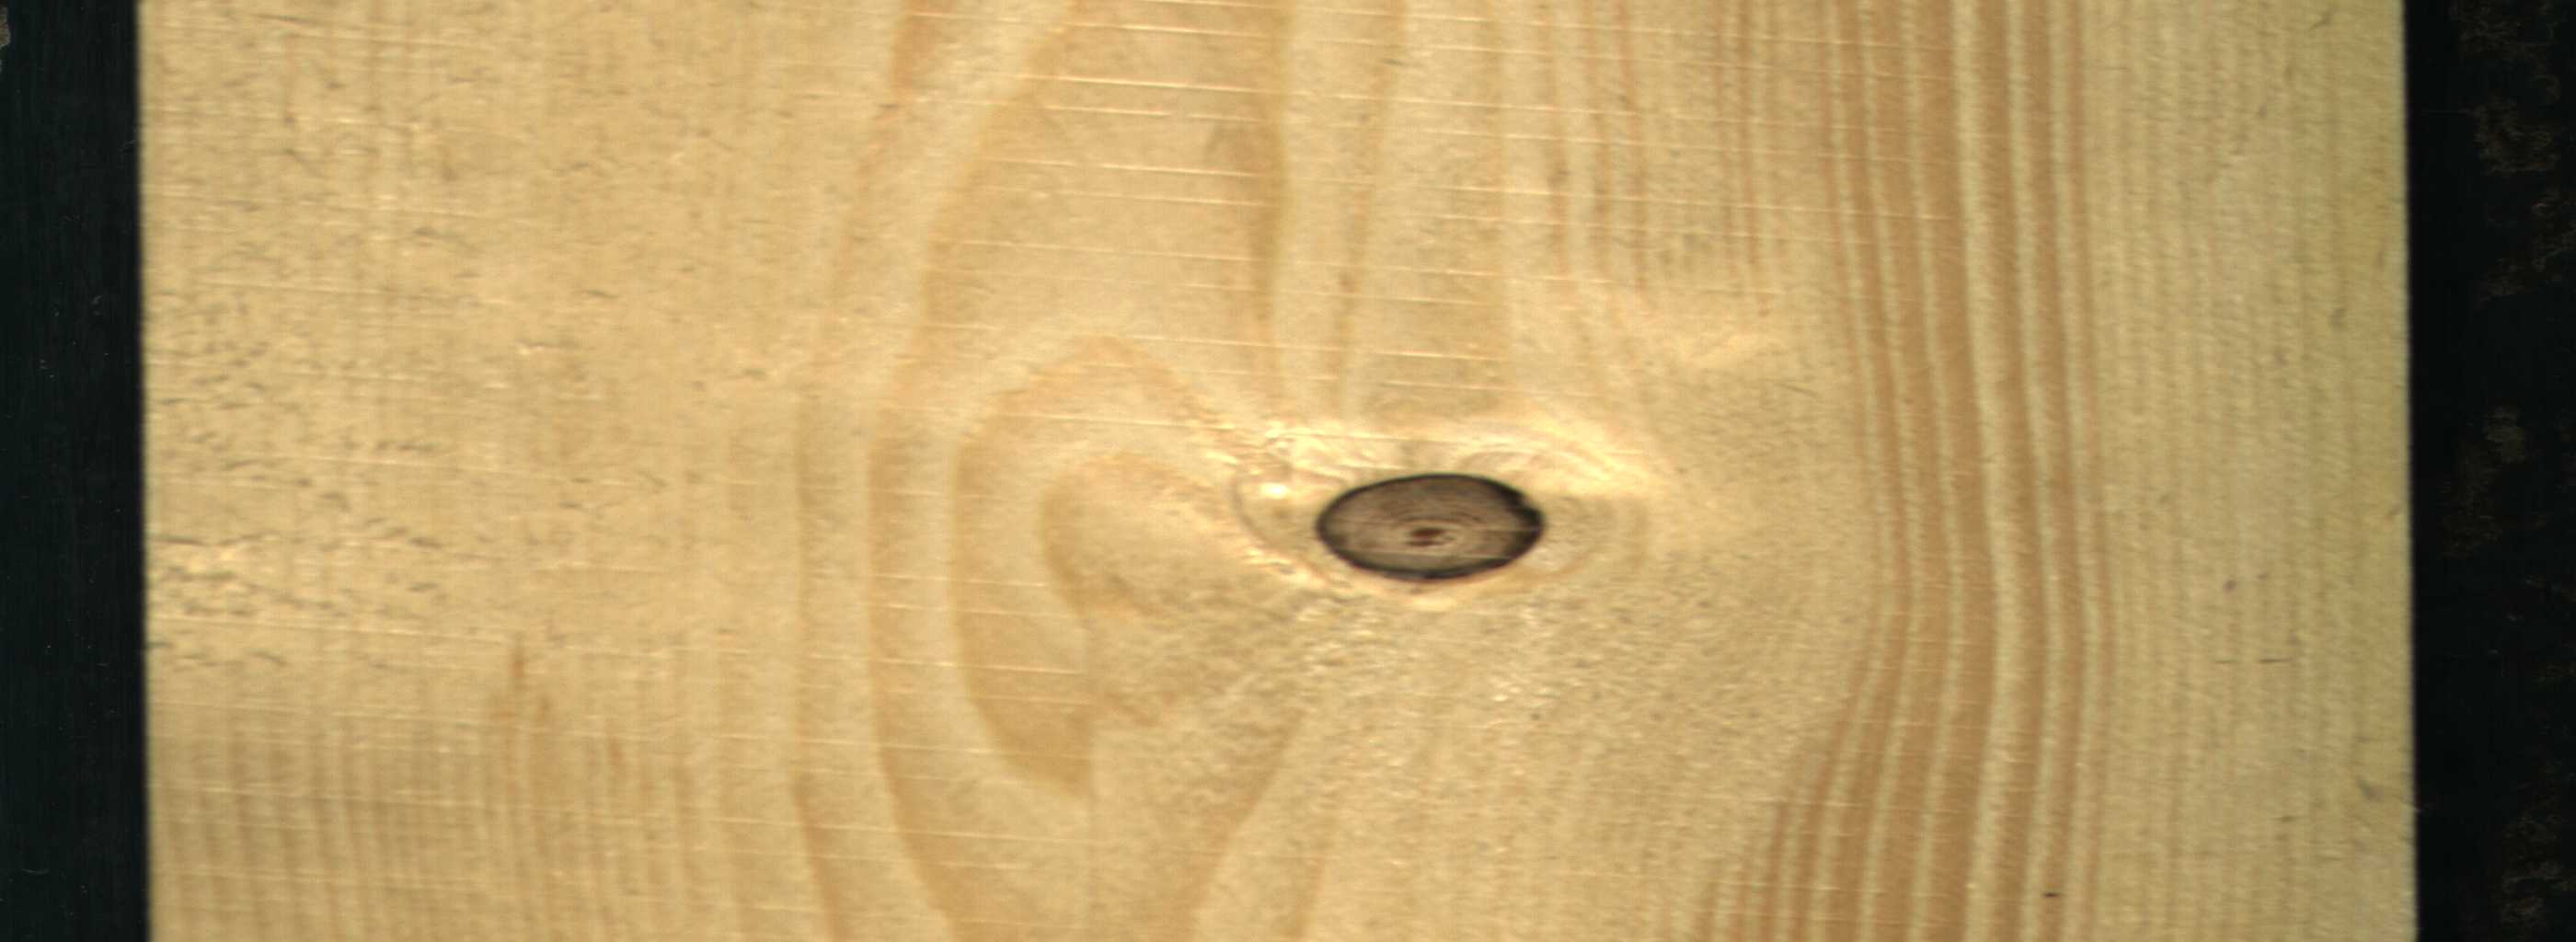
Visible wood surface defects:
Dead_Knot